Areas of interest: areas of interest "Tenghua Building Materials"
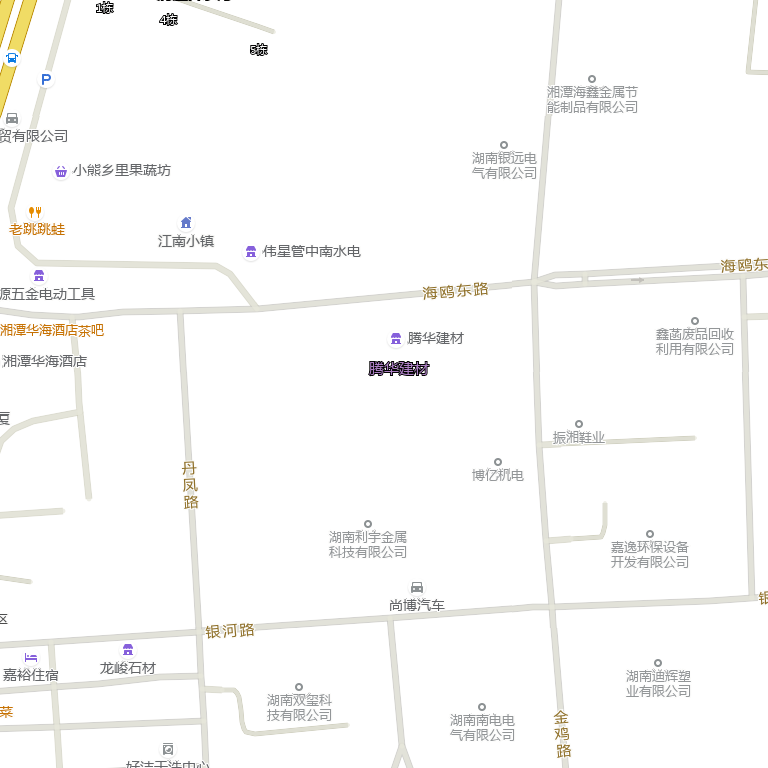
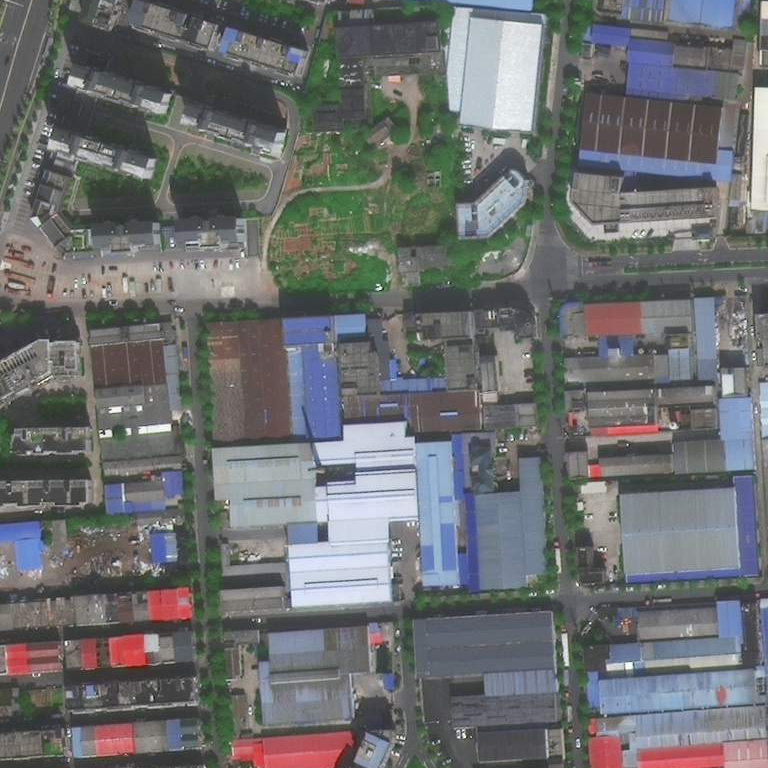